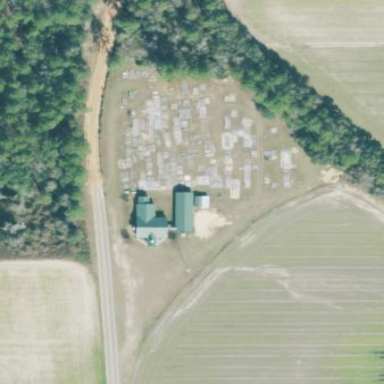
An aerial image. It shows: Cemetery.